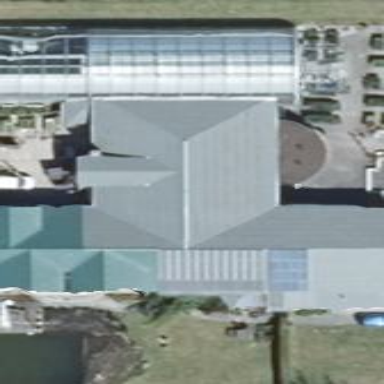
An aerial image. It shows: Building.